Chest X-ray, PA view. Patient: 71 years old, sex M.
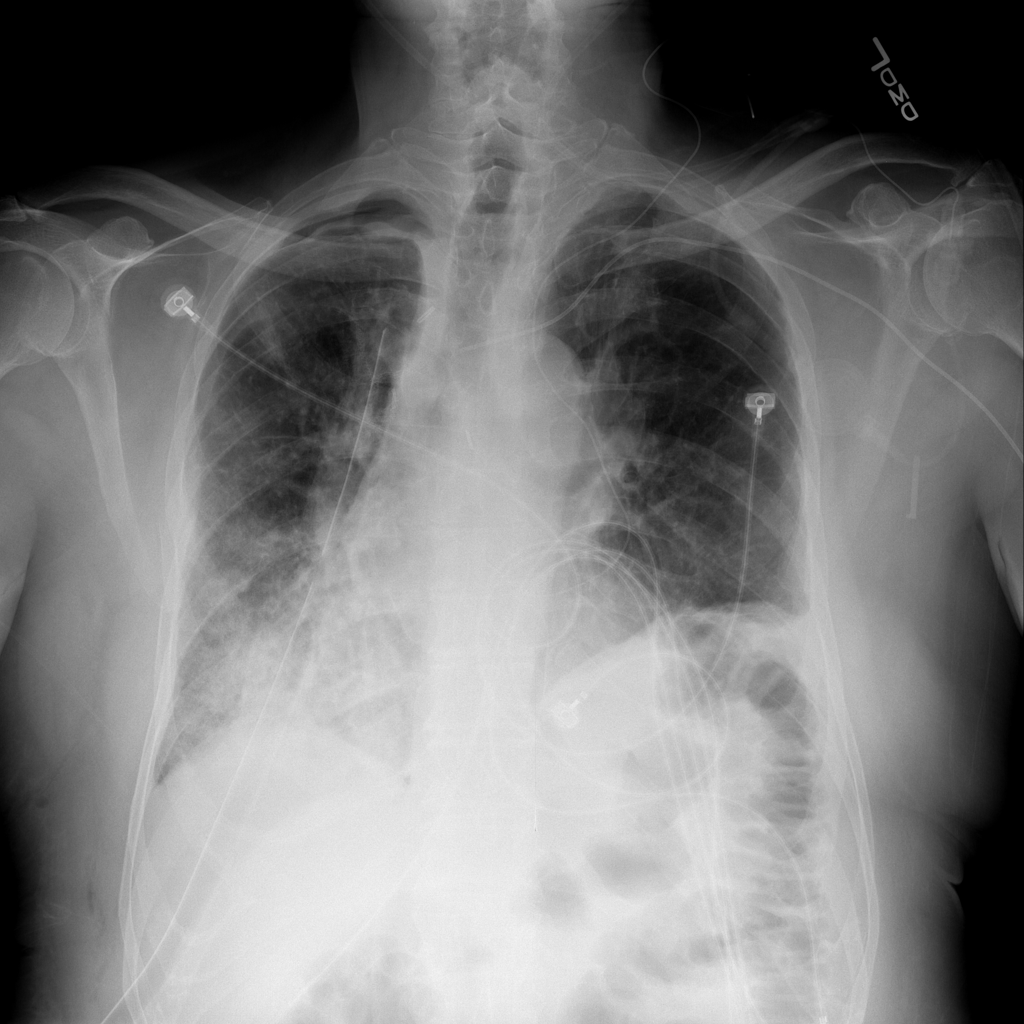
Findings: Infiltration, Pneumothorax